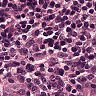
Metastatic tissue present: yes